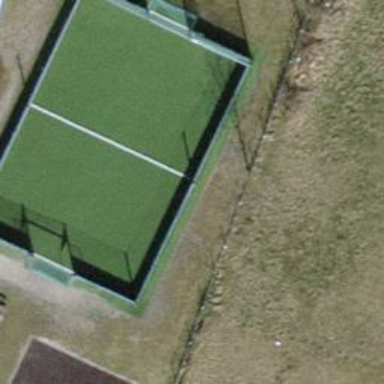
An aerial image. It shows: Soccer pitch with grass paver surface.